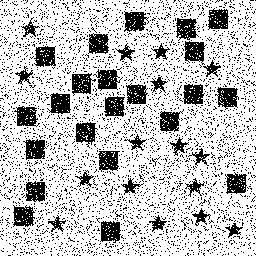
Squares: 22
Triangles: 0
Stars: 16
Total shapes: 38